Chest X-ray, PA view. Patient: 49 years old, sex M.
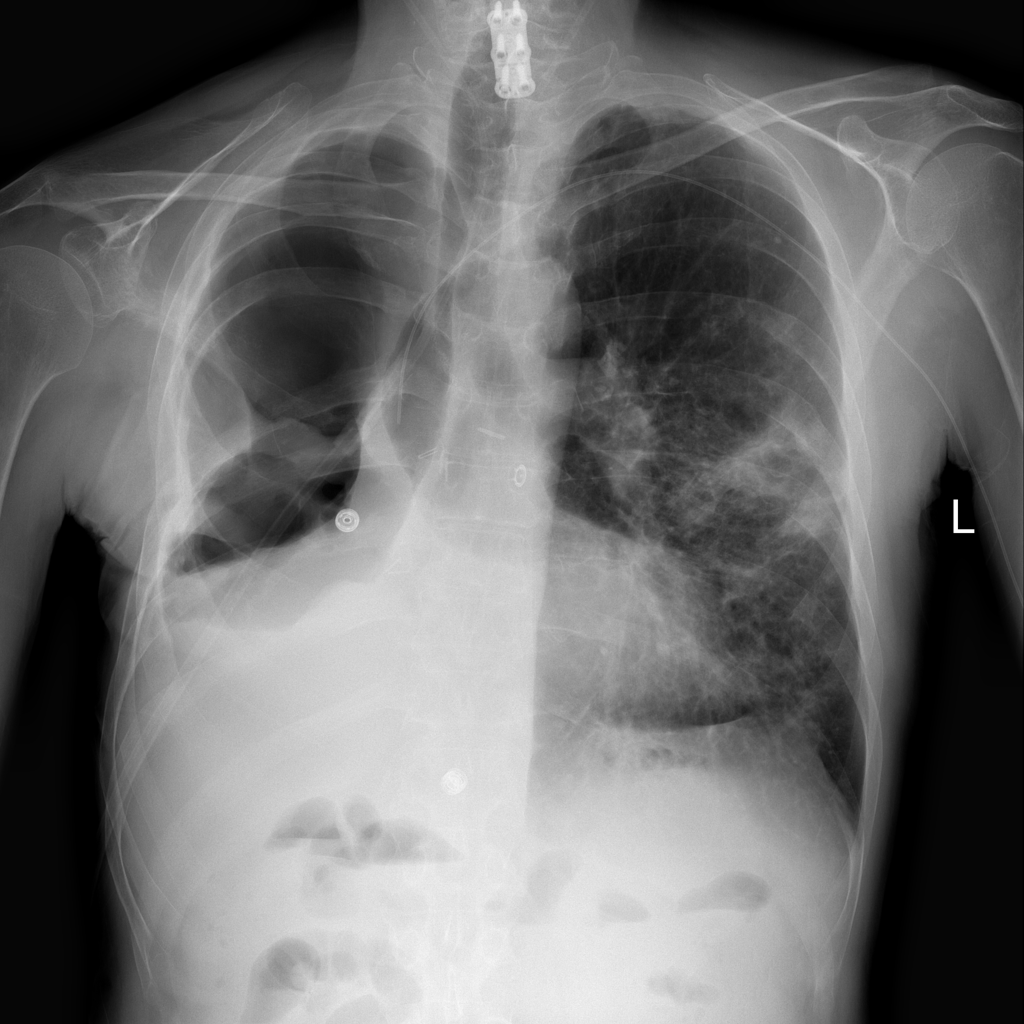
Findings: Consolidation